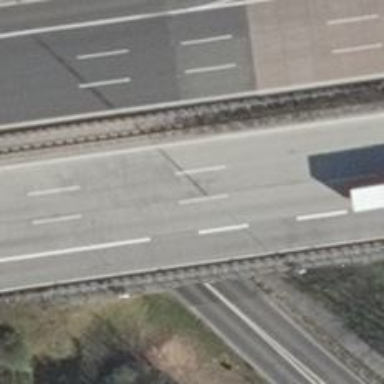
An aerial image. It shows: Asphalt bridge over motorway.